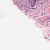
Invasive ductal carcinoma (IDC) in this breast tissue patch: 0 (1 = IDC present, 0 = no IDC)